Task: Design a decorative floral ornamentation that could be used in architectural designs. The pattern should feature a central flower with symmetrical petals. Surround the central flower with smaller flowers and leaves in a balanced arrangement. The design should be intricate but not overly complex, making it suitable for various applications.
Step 1511:
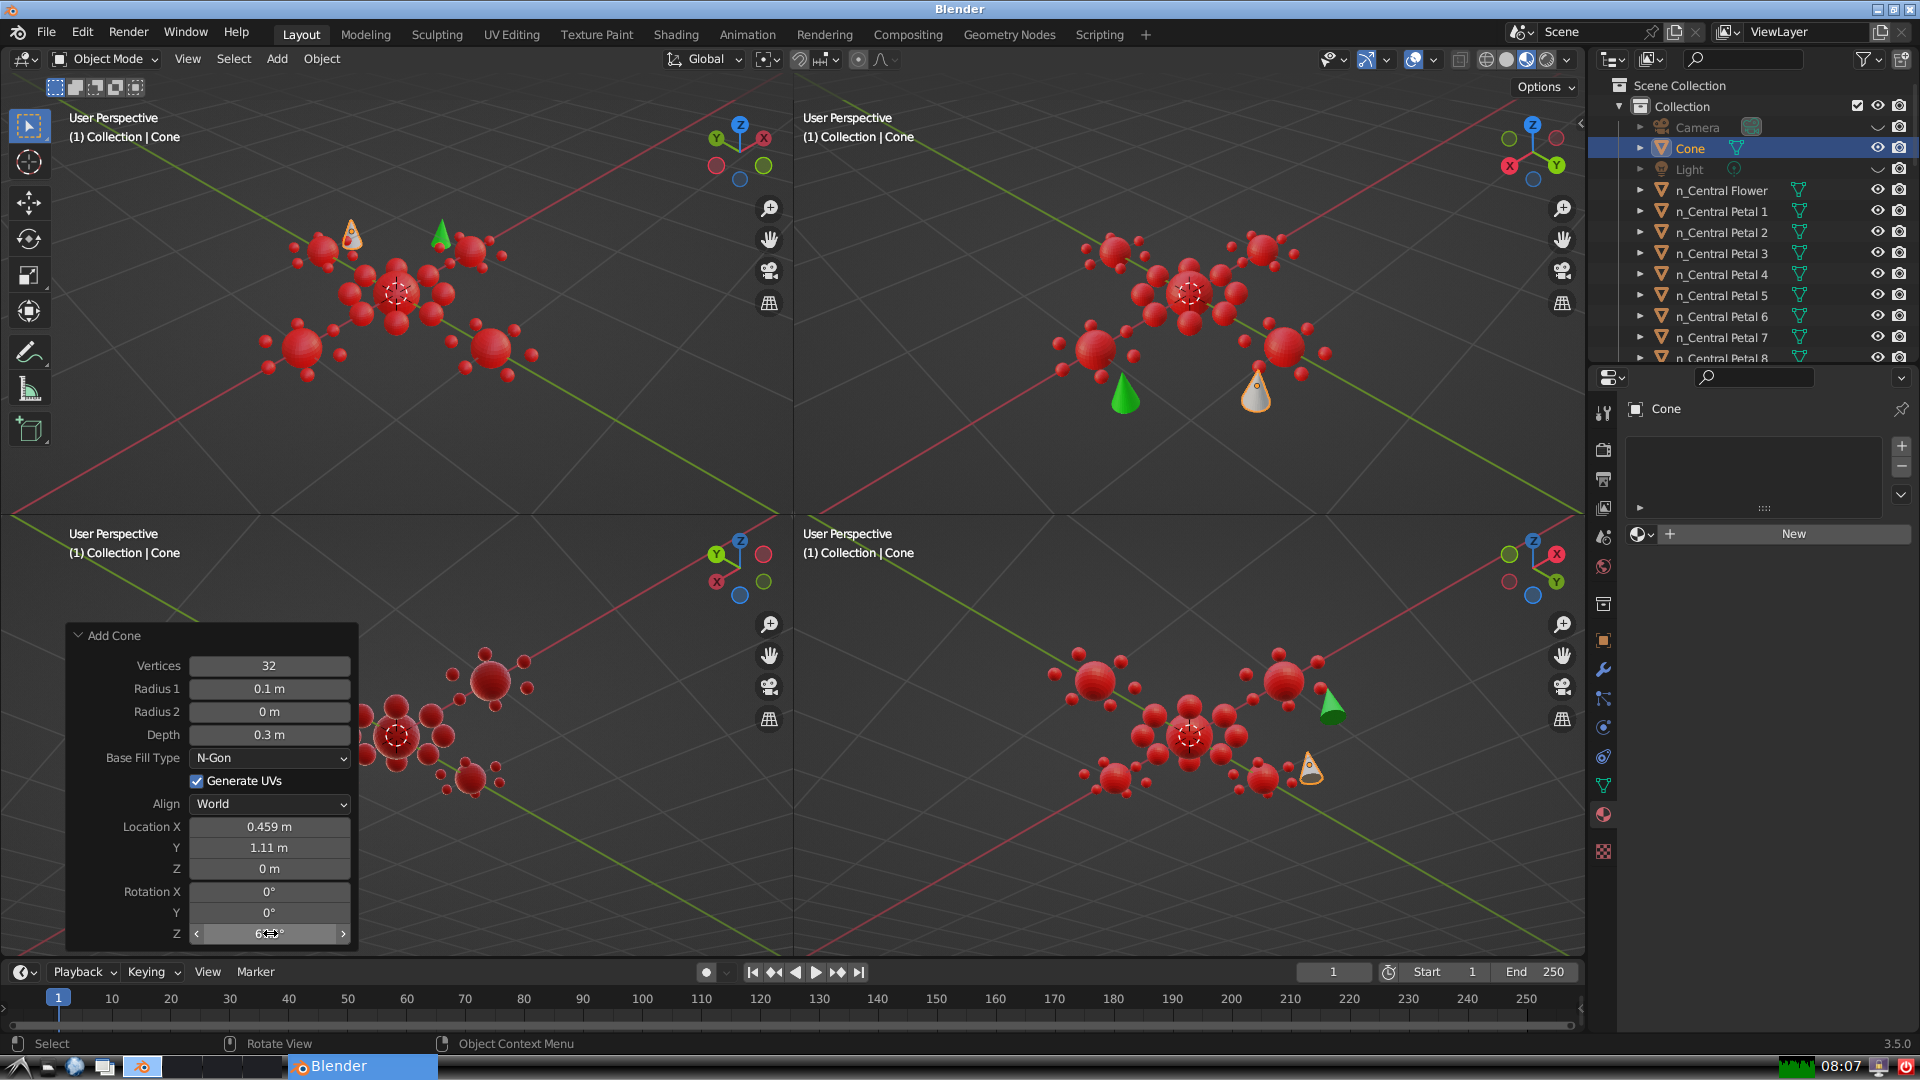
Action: {"mouse_move": [1608, 631]}